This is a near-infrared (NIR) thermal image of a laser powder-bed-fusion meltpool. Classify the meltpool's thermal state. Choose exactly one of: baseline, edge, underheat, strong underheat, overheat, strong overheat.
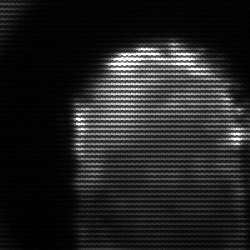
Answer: baseline